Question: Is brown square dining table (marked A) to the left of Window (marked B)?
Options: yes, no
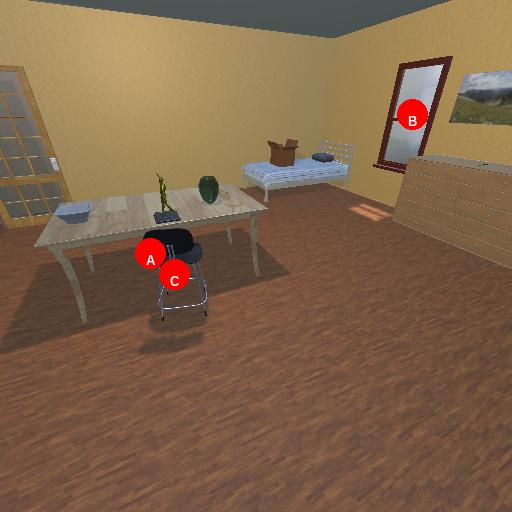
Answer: yes